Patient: sex M, age 74
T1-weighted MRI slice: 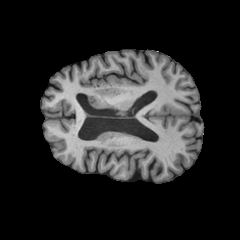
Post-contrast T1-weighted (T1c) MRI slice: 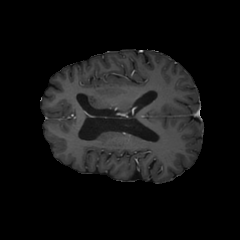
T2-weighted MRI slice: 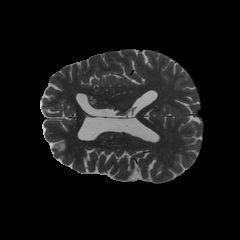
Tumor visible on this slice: no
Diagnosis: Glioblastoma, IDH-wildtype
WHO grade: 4